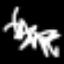
Label: squiggle